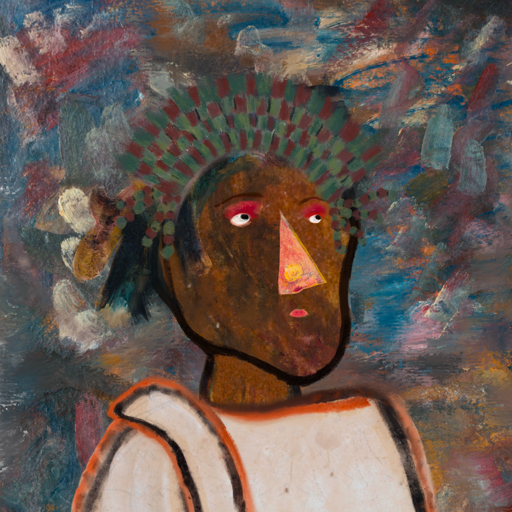
Background: Boggyland, Head And Neck Side: Mosgoul, Face Side: Irani, Bust: Roy_Bahadur, Hair Side: Pipe, Head Accessory: After_Raid_Crown, Second Necklace: Blank, Necklace: Blank, Baby: Blank